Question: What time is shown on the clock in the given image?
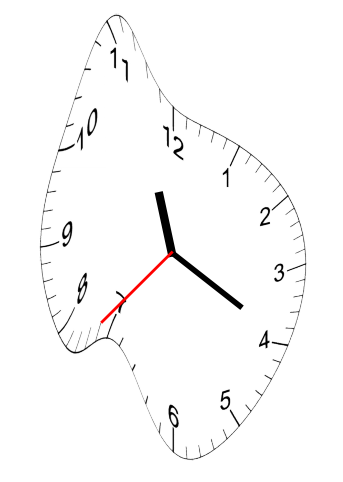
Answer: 11:19:37